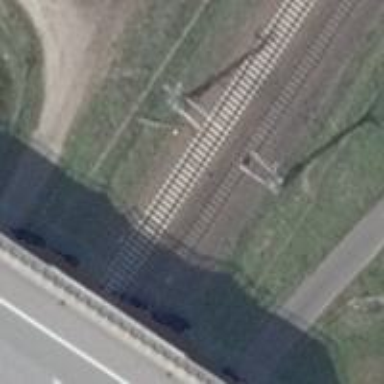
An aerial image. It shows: Railway milestone with catenary mast.